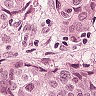
Metastatic tissue present: yes